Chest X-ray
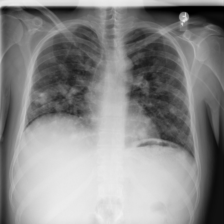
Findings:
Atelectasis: negative
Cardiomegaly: negative
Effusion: negative
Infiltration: negative
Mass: negative
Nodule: positive
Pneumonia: negative
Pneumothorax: negative
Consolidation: negative
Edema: negative
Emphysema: negative
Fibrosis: negative
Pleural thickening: negative
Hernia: negative